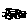
Label: car